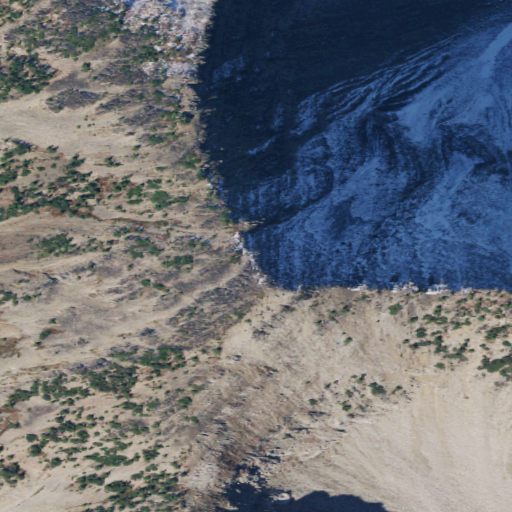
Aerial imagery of mountain in Washington named Blizzard Peak containing barren land, shrub, grassland, and evergreen forest